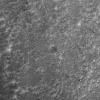
Atmospheric dust classification: not_dusty